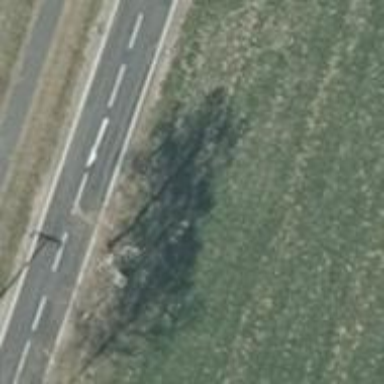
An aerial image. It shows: Row of deciduous broadleaved trees.